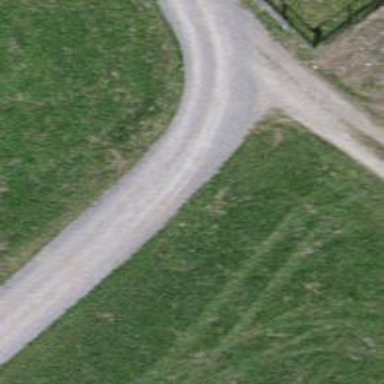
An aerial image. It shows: Compacted grade2 track suitable for agricultural vehicles.